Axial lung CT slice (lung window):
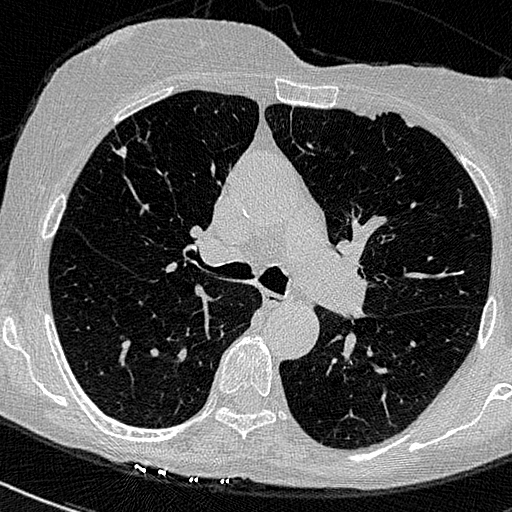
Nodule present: no